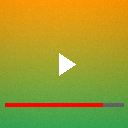
Screen state: on